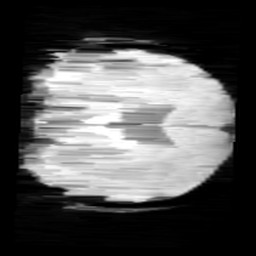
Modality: minIP
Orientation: coronal
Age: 11
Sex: male
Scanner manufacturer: siemens
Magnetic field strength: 3 T
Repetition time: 0.027 s
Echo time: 0.02 s